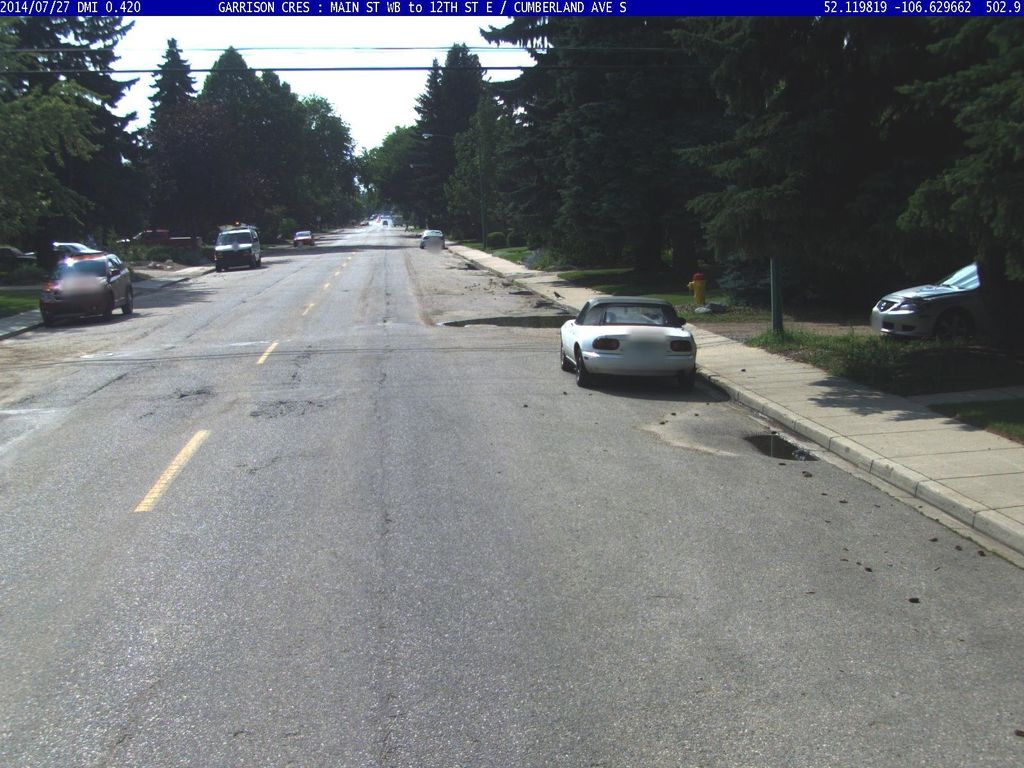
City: saskatoon